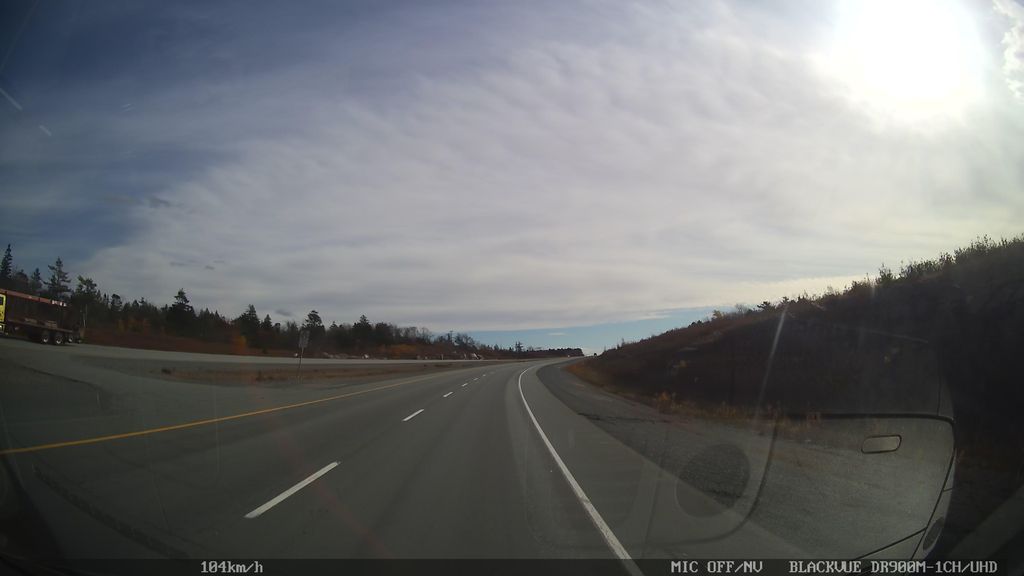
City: halifax